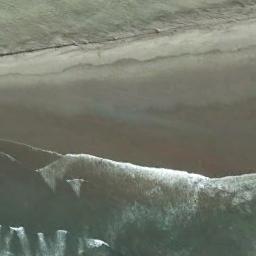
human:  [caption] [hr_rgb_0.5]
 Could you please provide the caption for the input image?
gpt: There were fine waves along the beach .

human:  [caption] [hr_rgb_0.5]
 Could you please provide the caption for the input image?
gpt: Waves of deep green water wash the black beach .

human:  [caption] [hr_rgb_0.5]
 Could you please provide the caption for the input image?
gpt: The beach with brown sand and the color of the seawater is dark green .

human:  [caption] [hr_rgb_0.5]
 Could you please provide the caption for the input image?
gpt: Large taupe sand beach and gray-green sea water .

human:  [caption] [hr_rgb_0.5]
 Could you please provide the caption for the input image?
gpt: There are water marks on the beach .